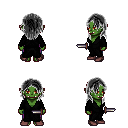
a pixel art fantasy rpg character, female body template, orc, green skin, gray robe, magenta pants, gray long hairstyle, maroon shoes, dagger, four views (front, back, left, right), 2x2 character sprite sheet, small pixel art, hard edges, no anti-aliasing